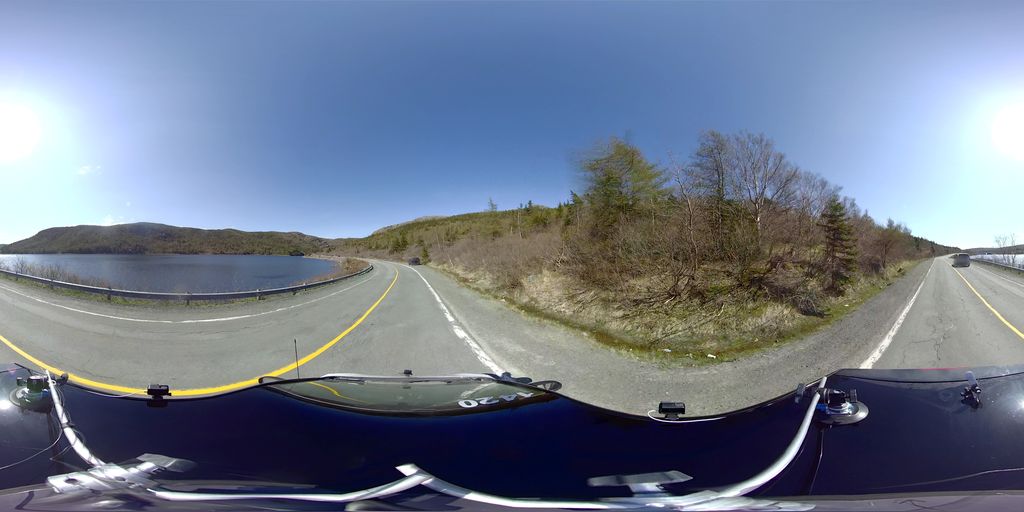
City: st_johns